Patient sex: F
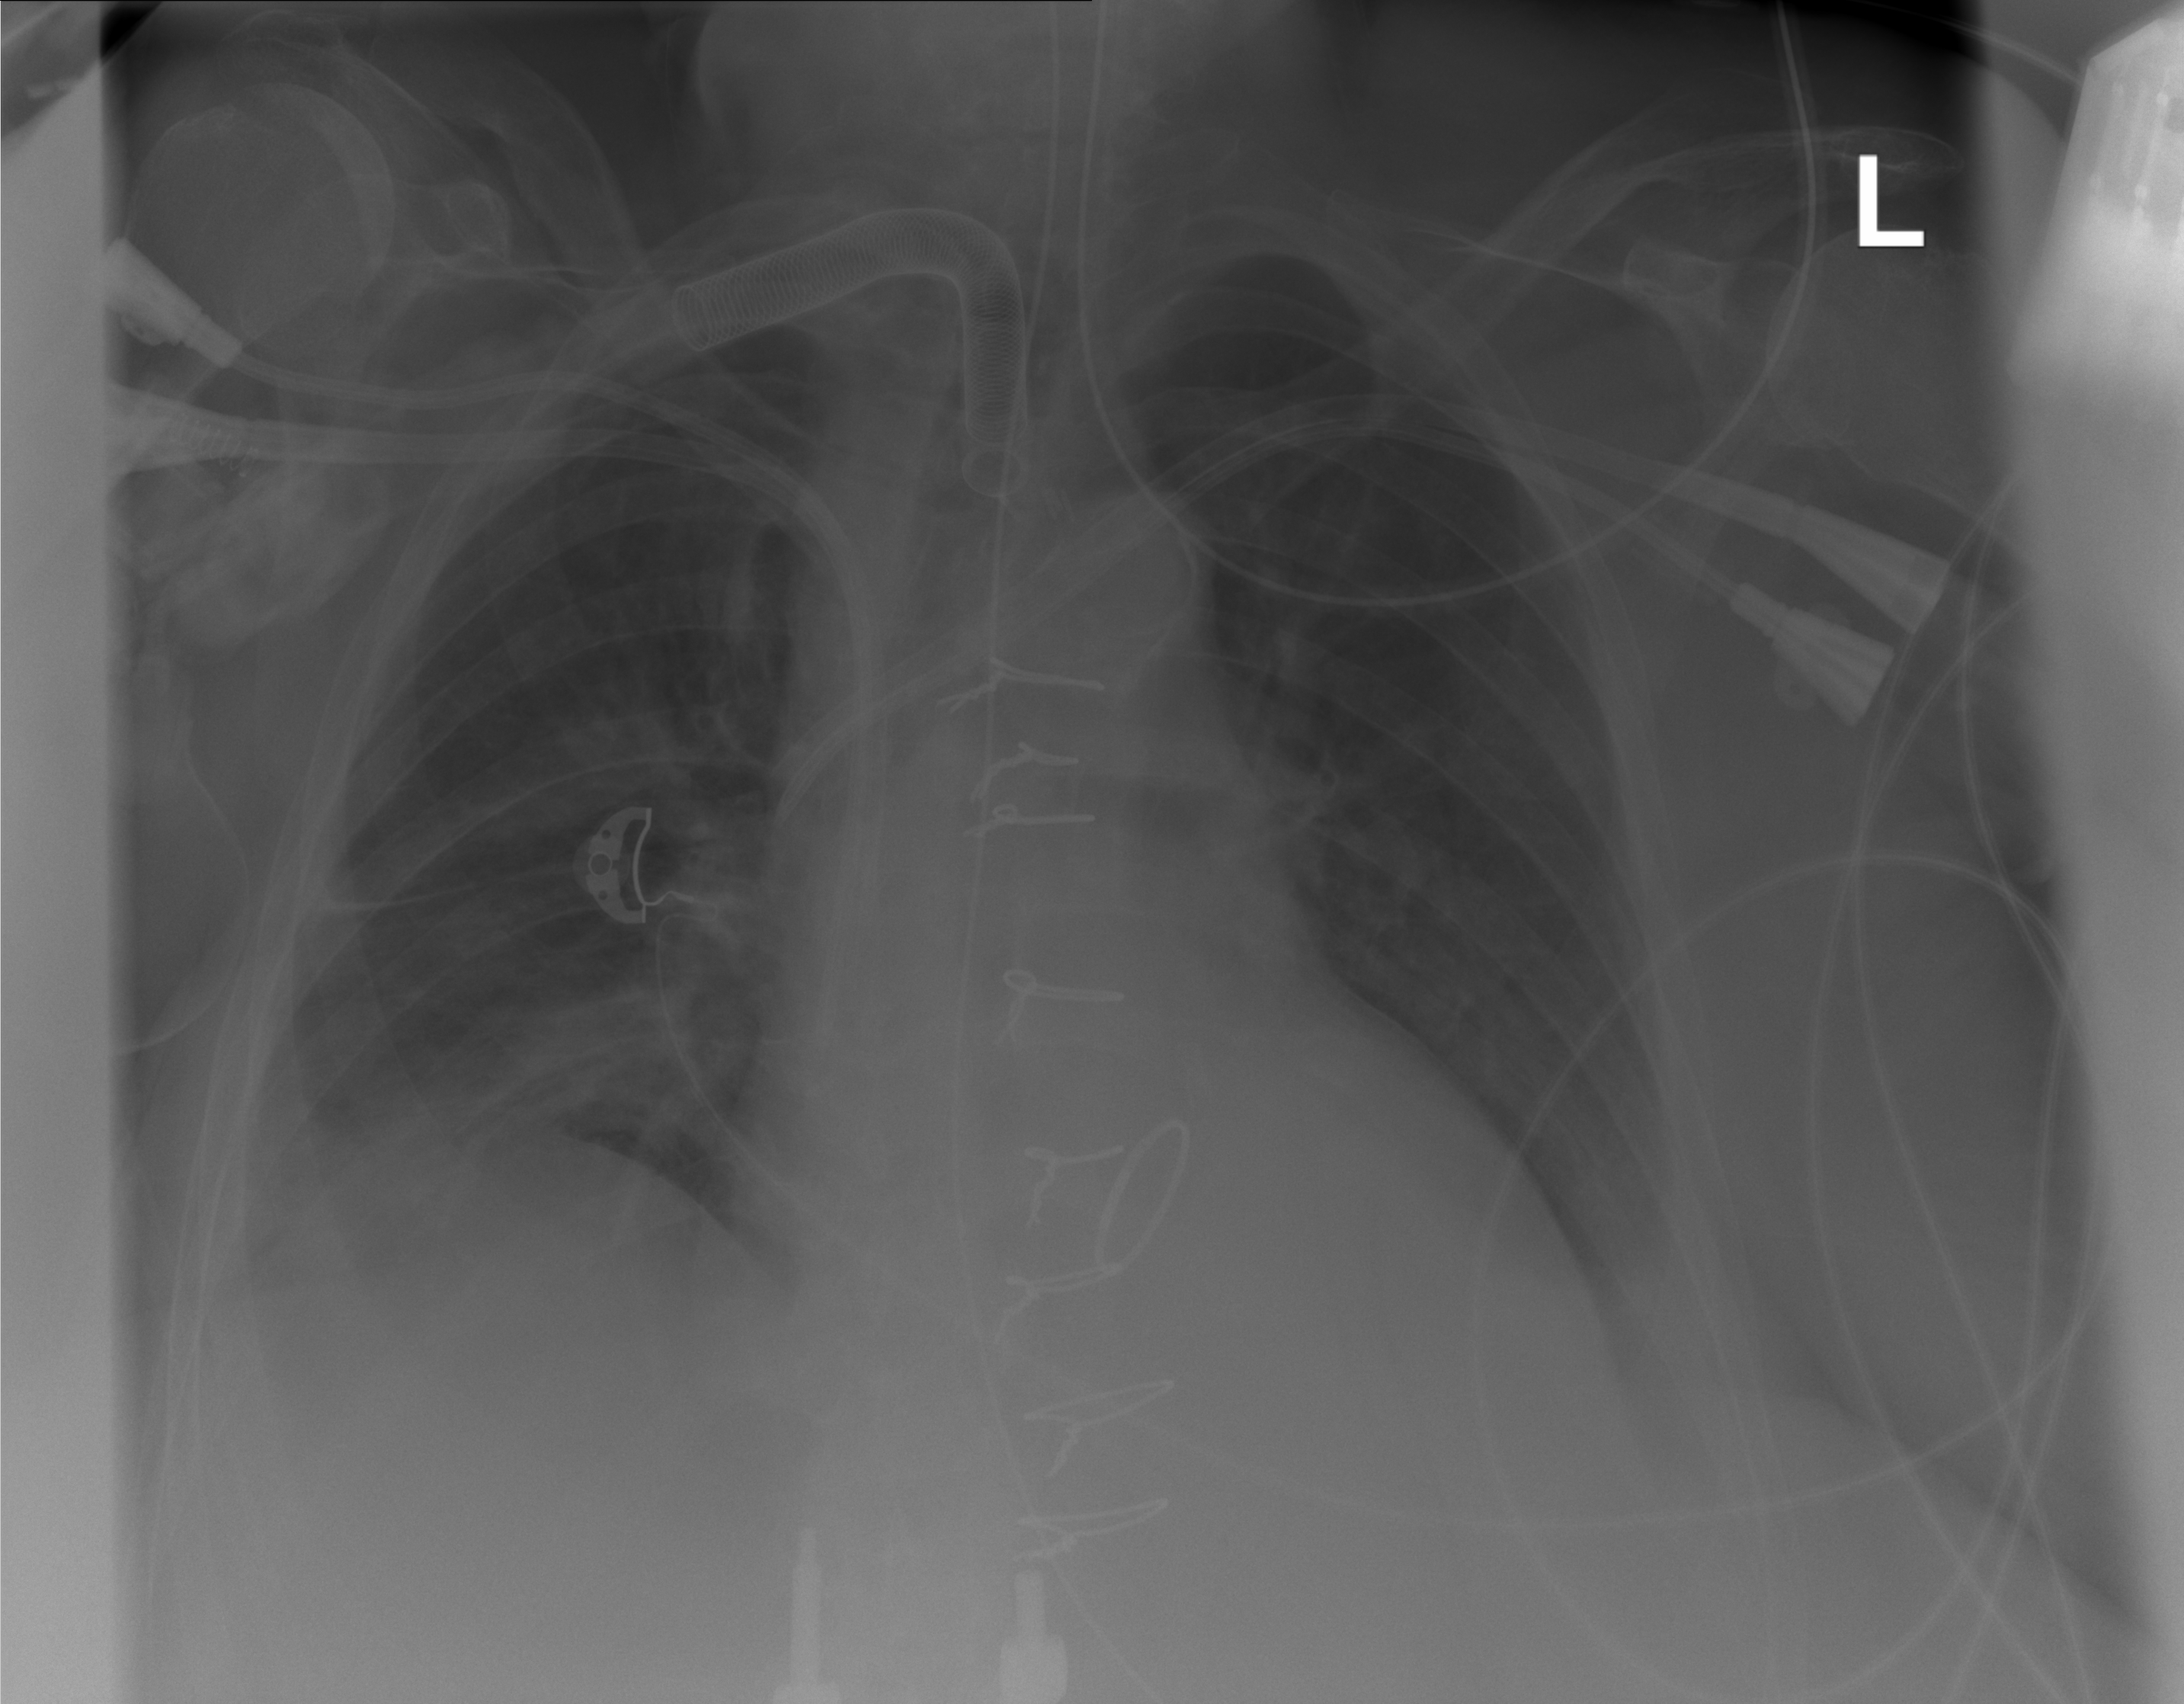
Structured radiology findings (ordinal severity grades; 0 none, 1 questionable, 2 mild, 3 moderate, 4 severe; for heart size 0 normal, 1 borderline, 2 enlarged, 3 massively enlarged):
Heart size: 2
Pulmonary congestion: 0
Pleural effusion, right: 2
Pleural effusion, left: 2
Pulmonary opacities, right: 2
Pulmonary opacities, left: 0
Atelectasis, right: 3
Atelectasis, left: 2